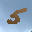
Label: 5